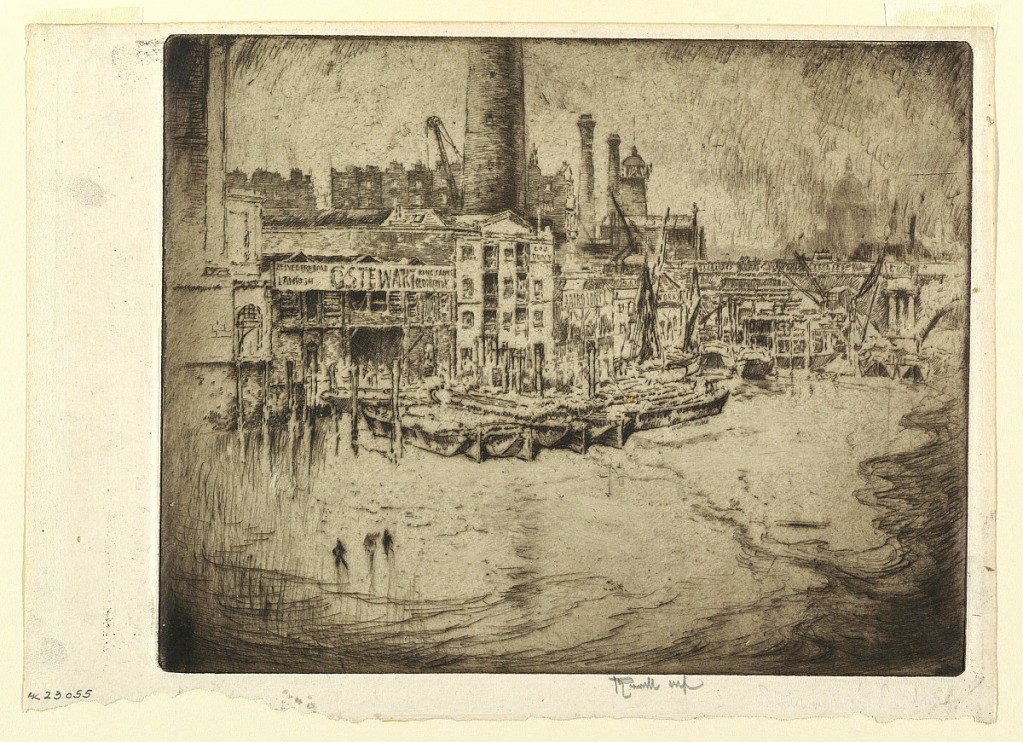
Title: The Shot Tower
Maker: Joseph Pennell, American, active England, 1857–1926
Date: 1906
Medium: Etching in black ink on laid paper
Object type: Print
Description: Junction of a river with loft buildings, docks, and a shot tower seen in the middle distance.